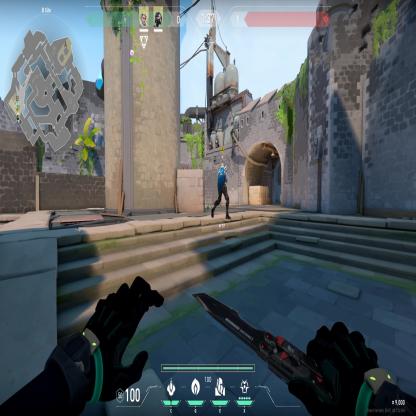
Label: teammate